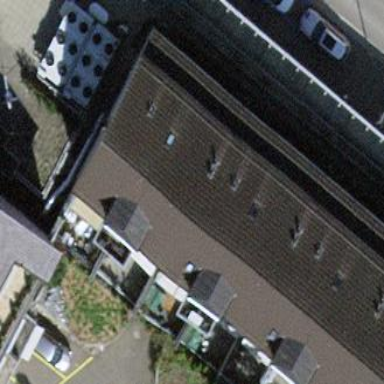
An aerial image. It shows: Retail building with pitched gabled roof.